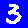
Digit: 3